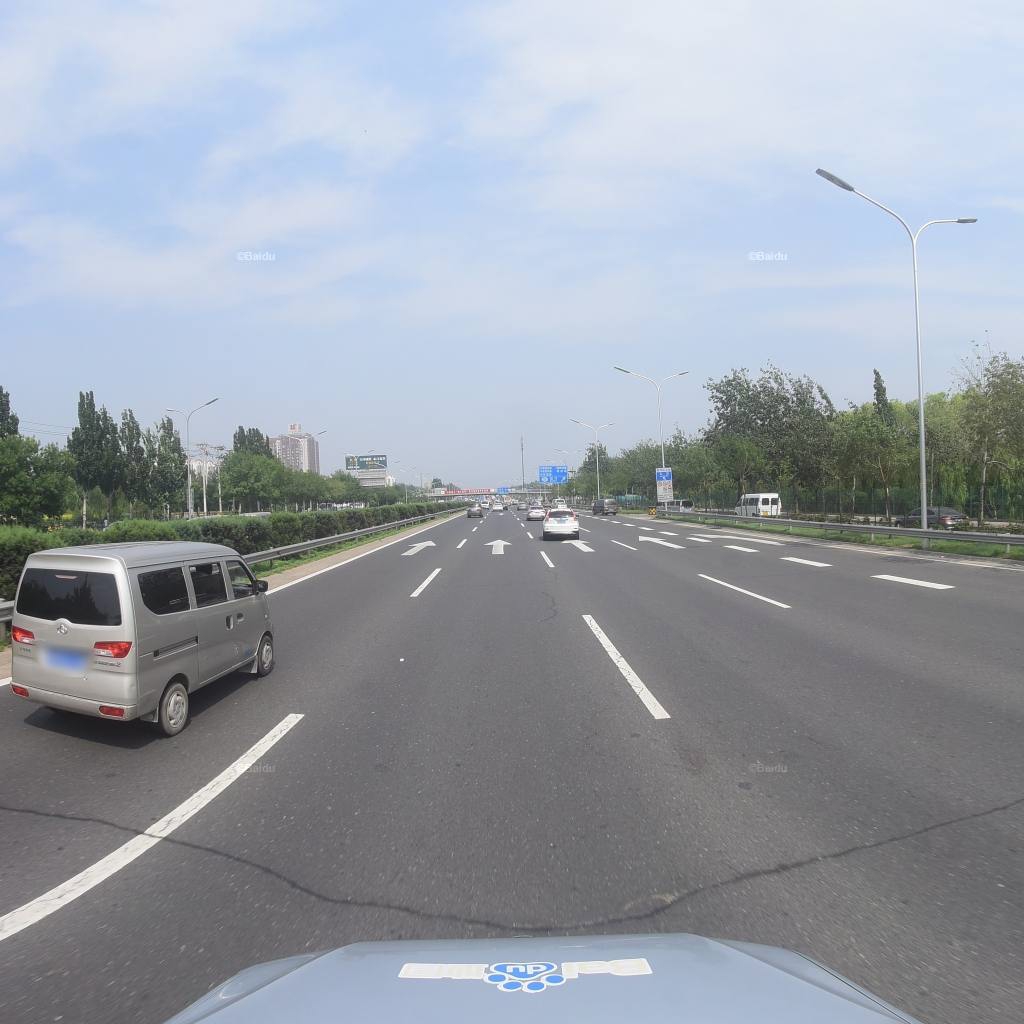
Region: Fengtai
Road damage annotations: longitudinal patch, transverse patch